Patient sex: F
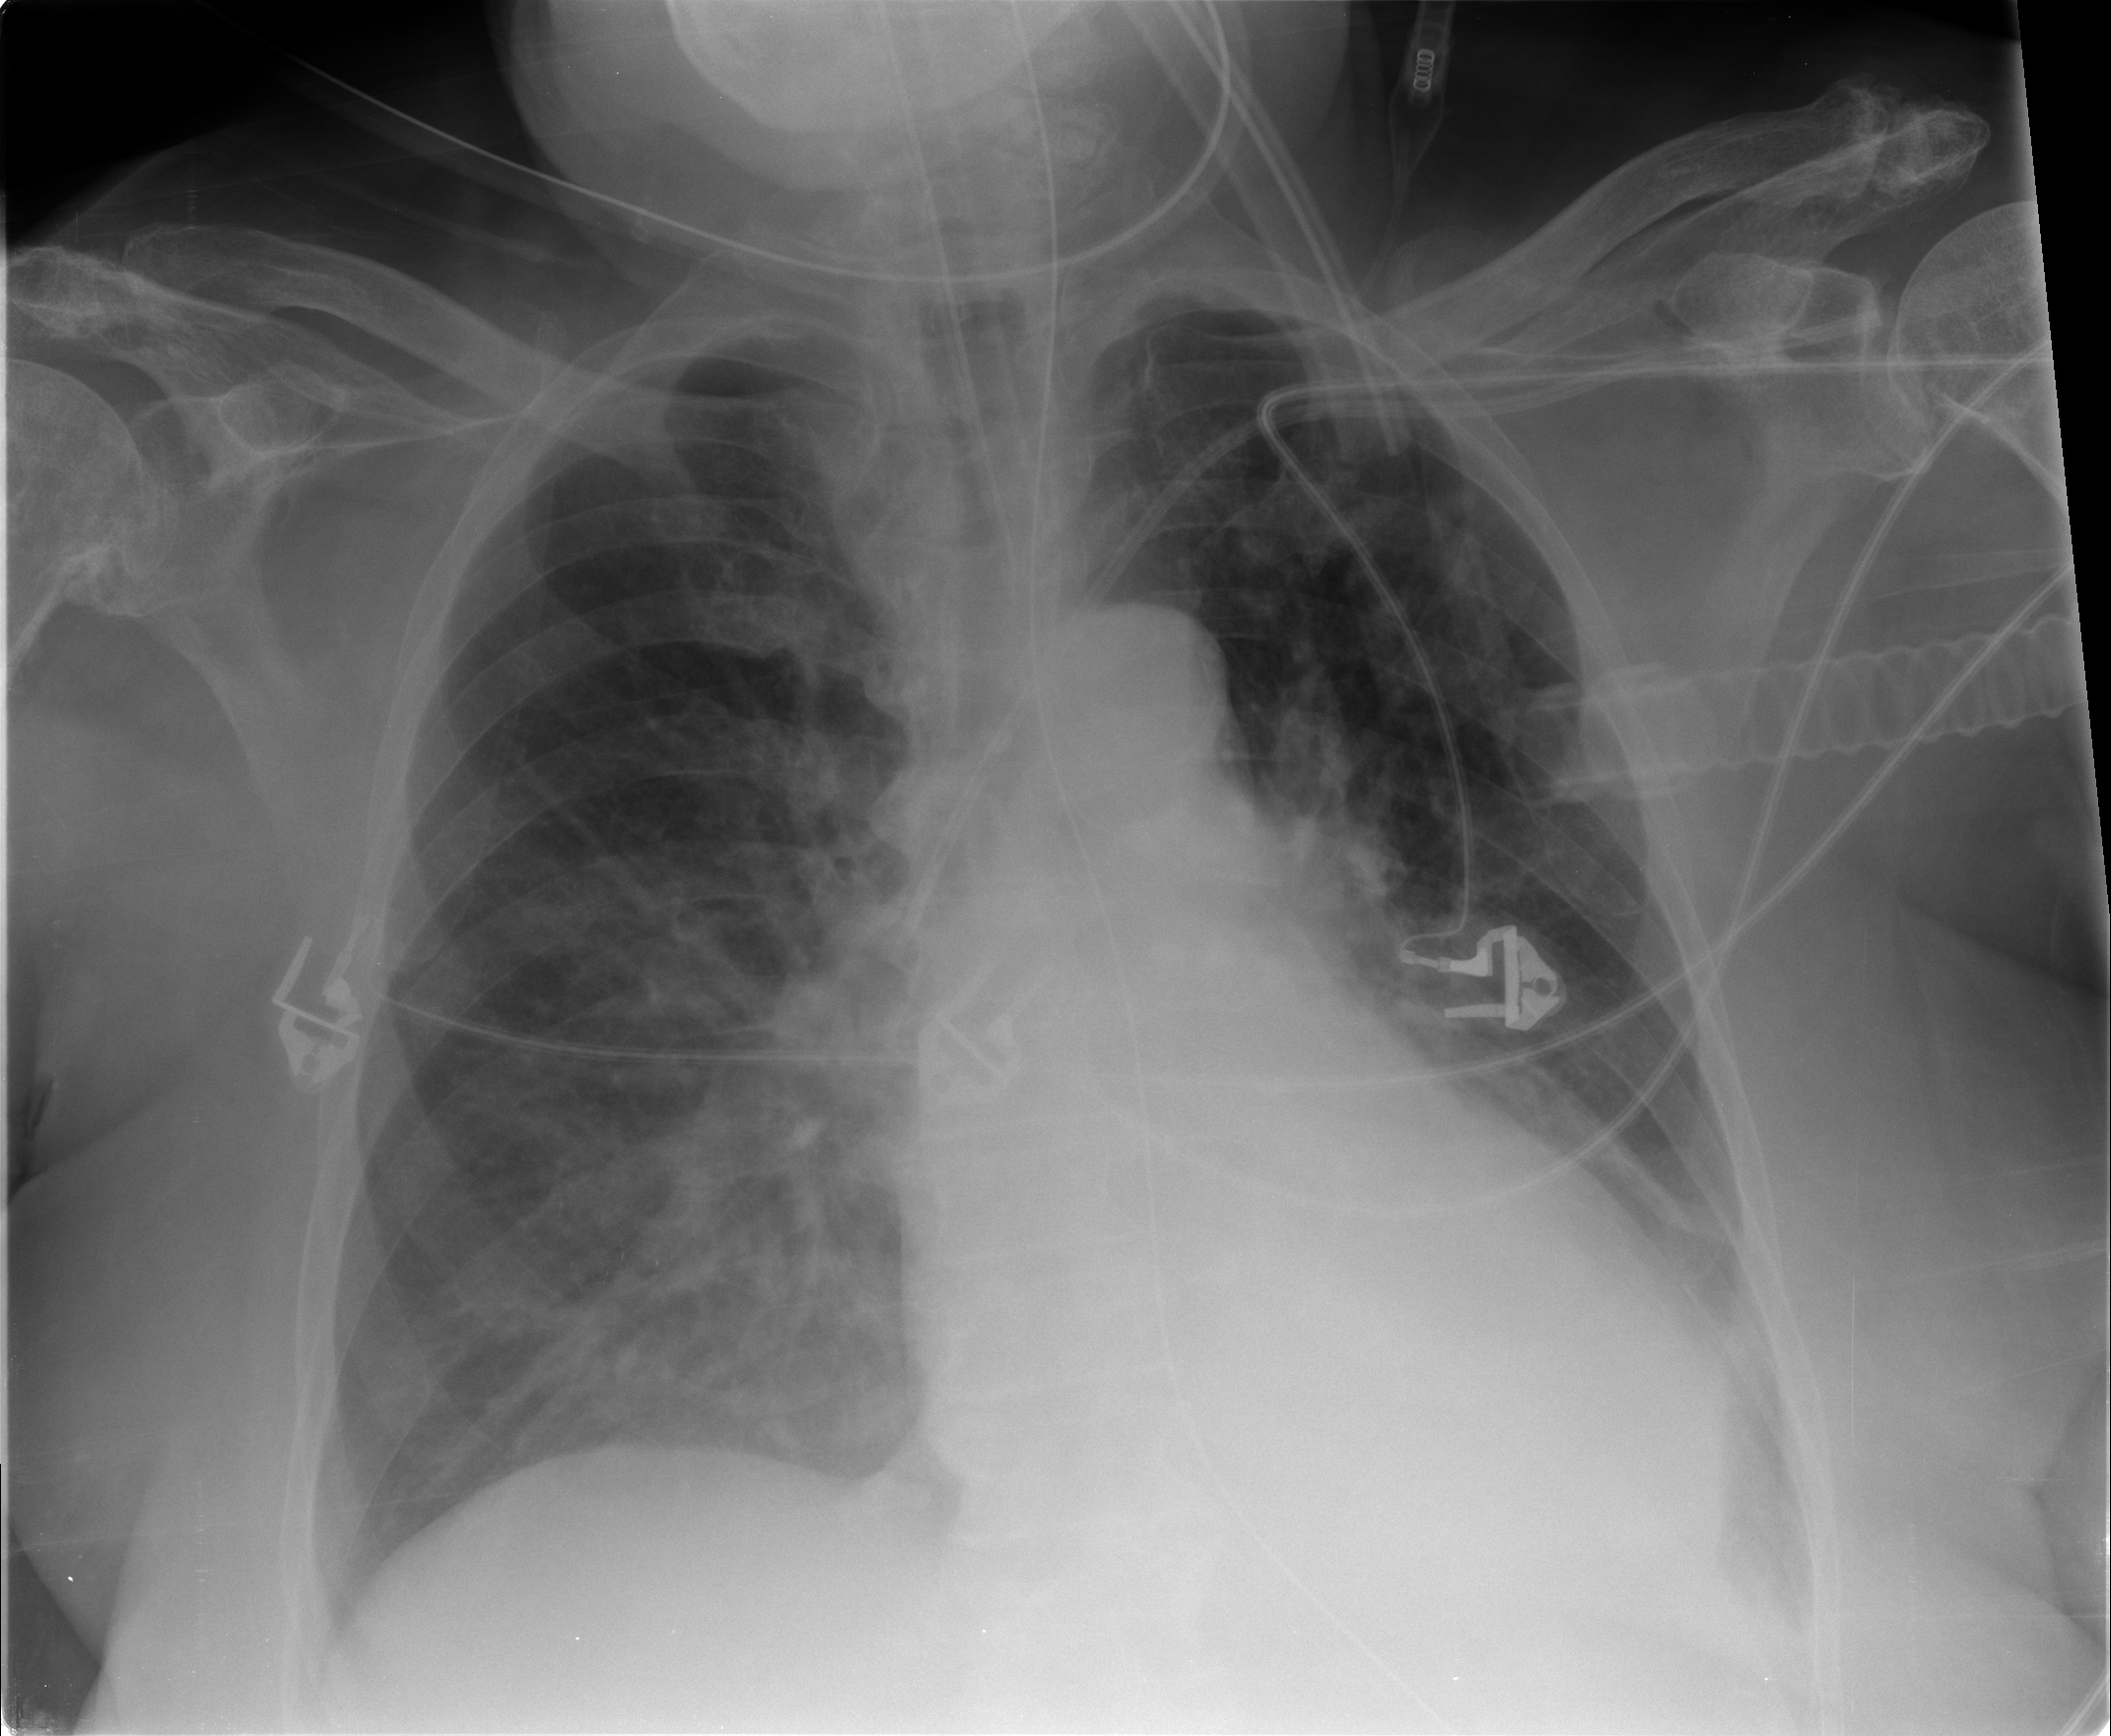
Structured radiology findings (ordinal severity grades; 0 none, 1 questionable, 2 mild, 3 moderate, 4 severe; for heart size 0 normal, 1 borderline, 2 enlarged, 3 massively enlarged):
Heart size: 0
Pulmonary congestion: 2
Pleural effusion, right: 0
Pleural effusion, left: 2
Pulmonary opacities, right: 0
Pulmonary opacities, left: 1
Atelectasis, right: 0
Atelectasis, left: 2